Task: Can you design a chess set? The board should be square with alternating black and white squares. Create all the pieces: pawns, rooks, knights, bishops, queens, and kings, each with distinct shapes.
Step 2707:
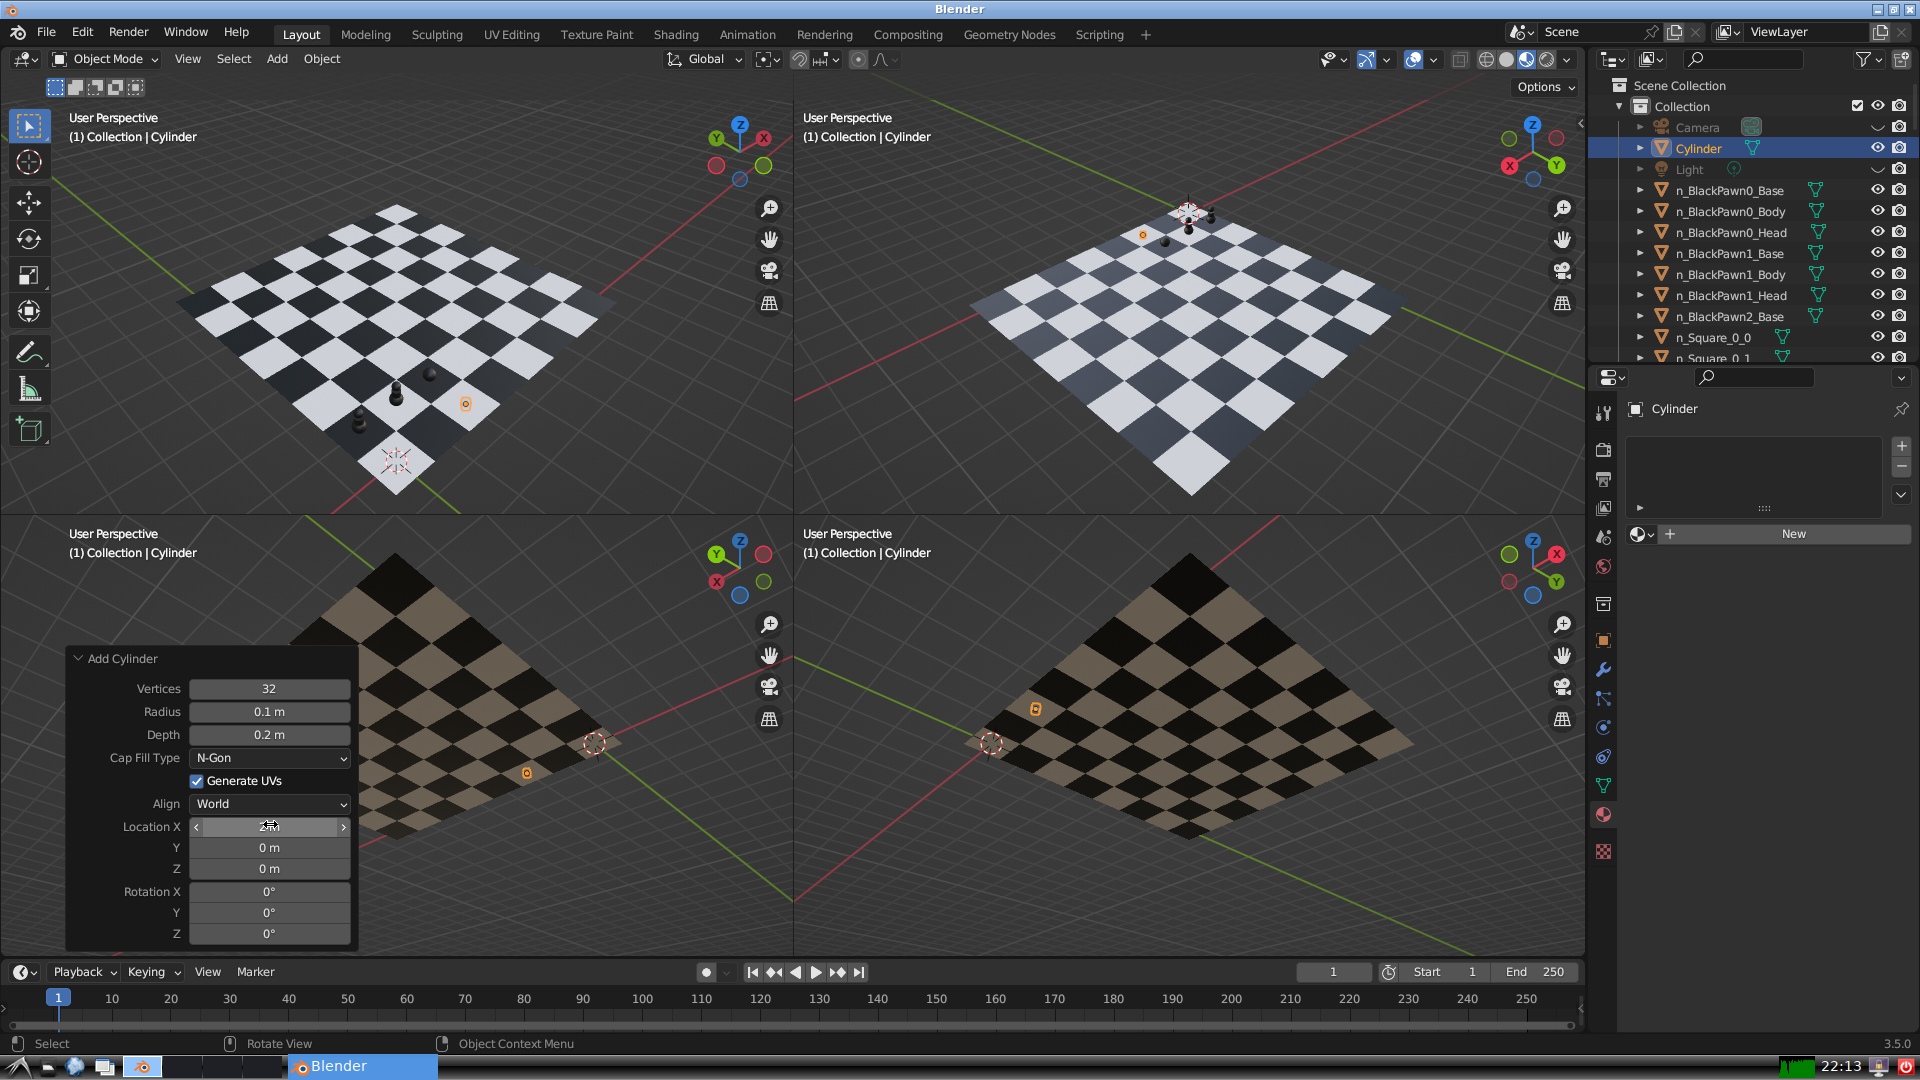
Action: {"mouse_move": [270, 844]}